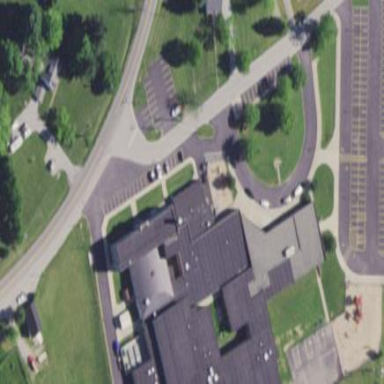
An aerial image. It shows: School.